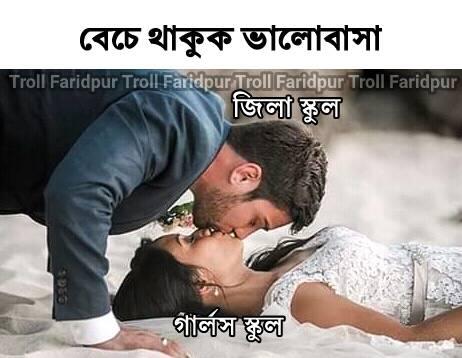
Caption: বেচে থাকুক ভালোবাসা    জিলা স্কুল     গার্লস স্কুল
Label: non-hate